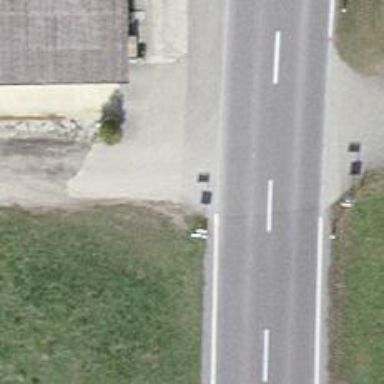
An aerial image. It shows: Bus stop with platform for public transport.